Interaction volume radius: 5 \u00c5
Interaction volume height: 25 \u00c5
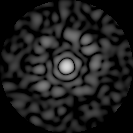
Disorder parameter: 0.8346